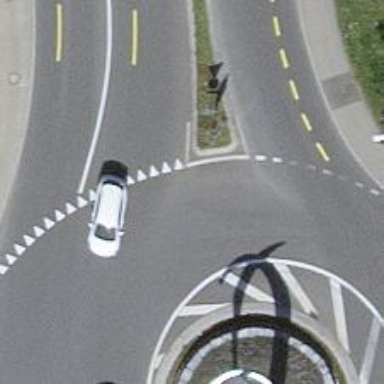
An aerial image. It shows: Primary highway with separate cycle lane on both sides of the sidewalk.